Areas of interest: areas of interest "School"
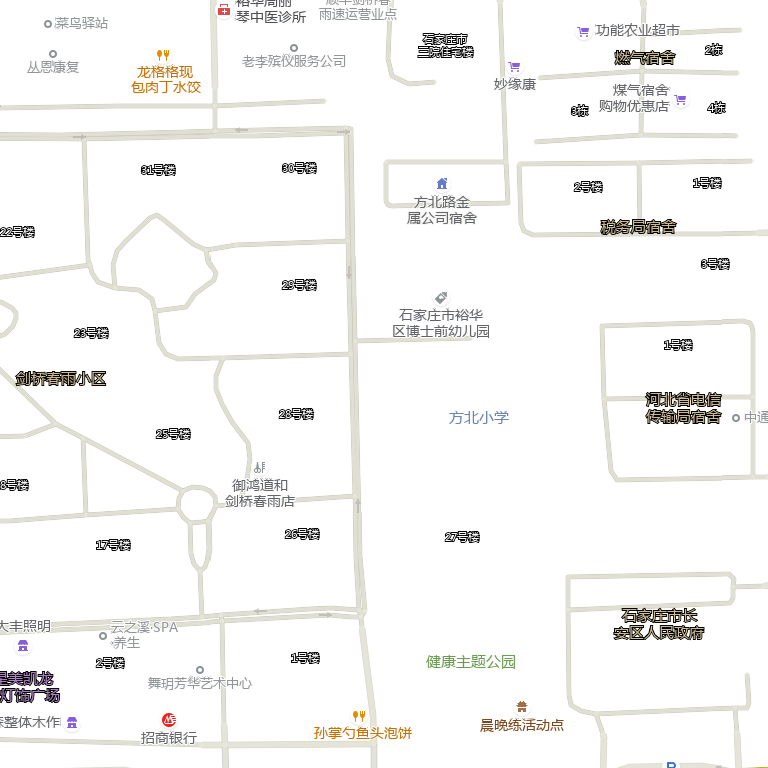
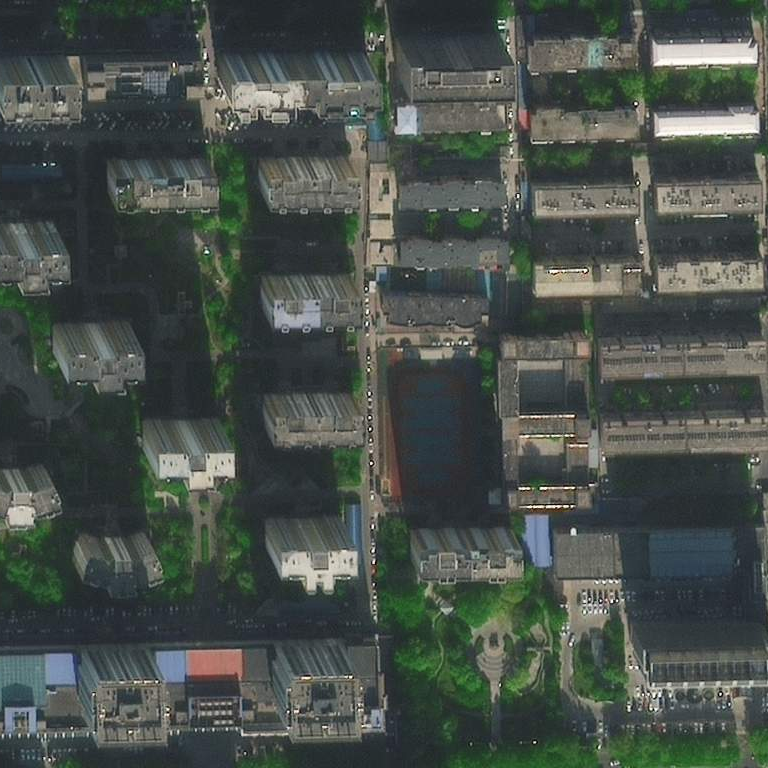